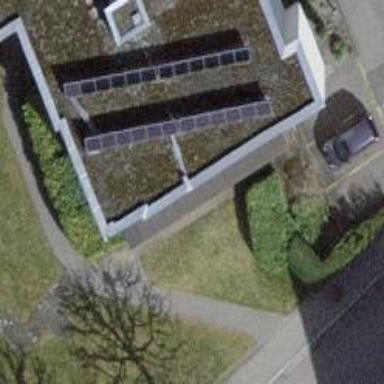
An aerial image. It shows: Solar photovoltaic panel generator.